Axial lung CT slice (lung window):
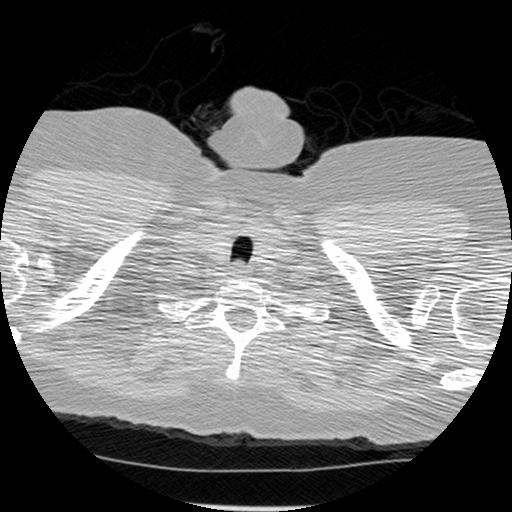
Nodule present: no